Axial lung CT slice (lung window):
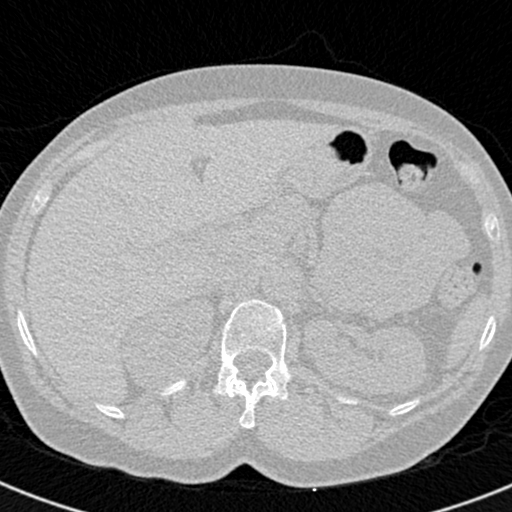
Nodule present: no